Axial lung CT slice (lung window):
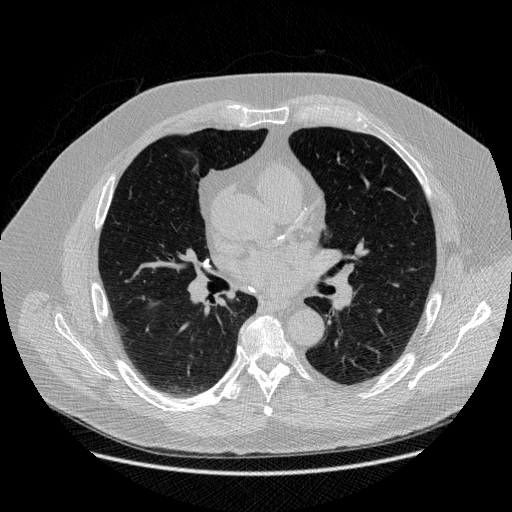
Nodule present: no